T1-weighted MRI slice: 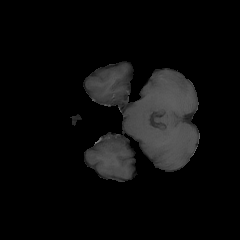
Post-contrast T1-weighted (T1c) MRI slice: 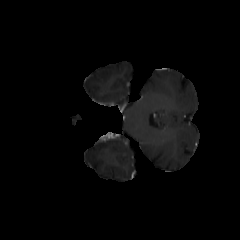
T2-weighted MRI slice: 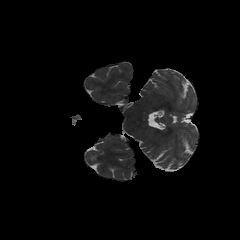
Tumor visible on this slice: no